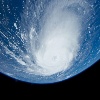
Label: cloud